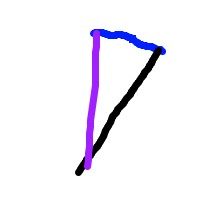
Shape: triangle